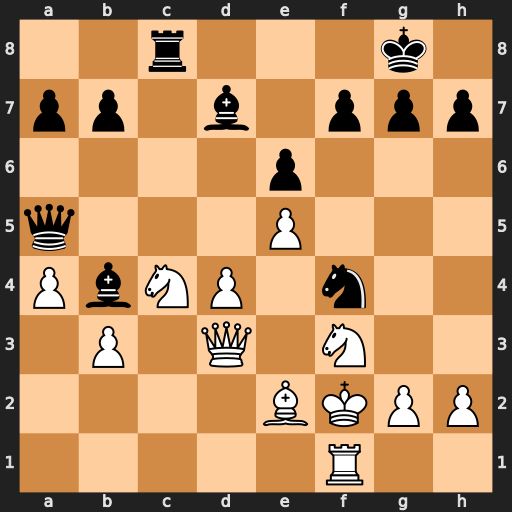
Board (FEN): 2r3k1/pp1b1ppp/4p3/q3P3/PbNP1n2/1P1Q1N2/4BKPP/5R2
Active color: w
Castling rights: -
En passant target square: -
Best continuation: Qe4 Qc7 Qxf4